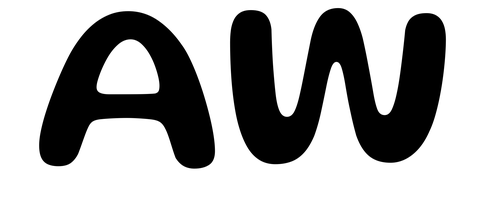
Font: Gluten_Medium